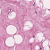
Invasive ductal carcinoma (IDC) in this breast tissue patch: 0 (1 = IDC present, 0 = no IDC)